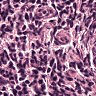
Metastatic tissue present: no